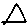
Label: triangle